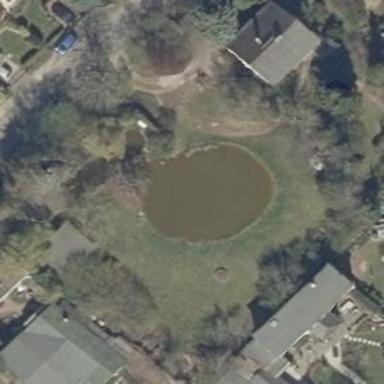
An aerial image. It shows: Pond with natural water.